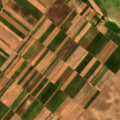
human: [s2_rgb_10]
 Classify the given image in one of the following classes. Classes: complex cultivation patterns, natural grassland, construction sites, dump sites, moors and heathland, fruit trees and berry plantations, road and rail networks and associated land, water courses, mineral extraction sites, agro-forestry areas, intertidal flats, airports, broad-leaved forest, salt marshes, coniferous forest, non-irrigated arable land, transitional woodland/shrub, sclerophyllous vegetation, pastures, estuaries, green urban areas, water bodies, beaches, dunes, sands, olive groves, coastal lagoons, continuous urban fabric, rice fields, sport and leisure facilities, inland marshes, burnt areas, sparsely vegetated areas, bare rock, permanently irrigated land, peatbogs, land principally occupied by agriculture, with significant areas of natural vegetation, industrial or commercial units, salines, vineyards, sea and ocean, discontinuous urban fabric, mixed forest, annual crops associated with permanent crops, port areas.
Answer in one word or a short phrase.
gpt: non-irrigated arable land